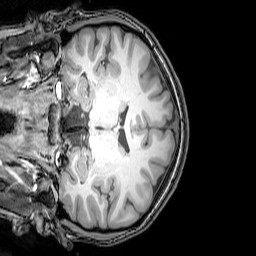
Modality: T1w
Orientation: coronal
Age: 24
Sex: female
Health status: healthy
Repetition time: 0.081 s
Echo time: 0.037 s